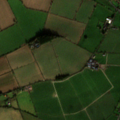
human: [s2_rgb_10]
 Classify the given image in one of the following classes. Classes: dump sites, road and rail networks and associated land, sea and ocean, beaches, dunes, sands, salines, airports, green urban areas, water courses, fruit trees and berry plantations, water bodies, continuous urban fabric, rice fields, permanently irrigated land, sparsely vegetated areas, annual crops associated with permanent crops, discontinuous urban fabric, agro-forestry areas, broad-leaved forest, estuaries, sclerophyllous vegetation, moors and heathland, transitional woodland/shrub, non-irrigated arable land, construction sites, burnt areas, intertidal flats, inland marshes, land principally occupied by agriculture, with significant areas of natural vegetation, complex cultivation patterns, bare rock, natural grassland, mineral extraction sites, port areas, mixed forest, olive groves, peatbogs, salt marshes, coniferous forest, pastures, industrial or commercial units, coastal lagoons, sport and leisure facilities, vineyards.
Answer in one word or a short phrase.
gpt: non-irrigated arable land, pastures